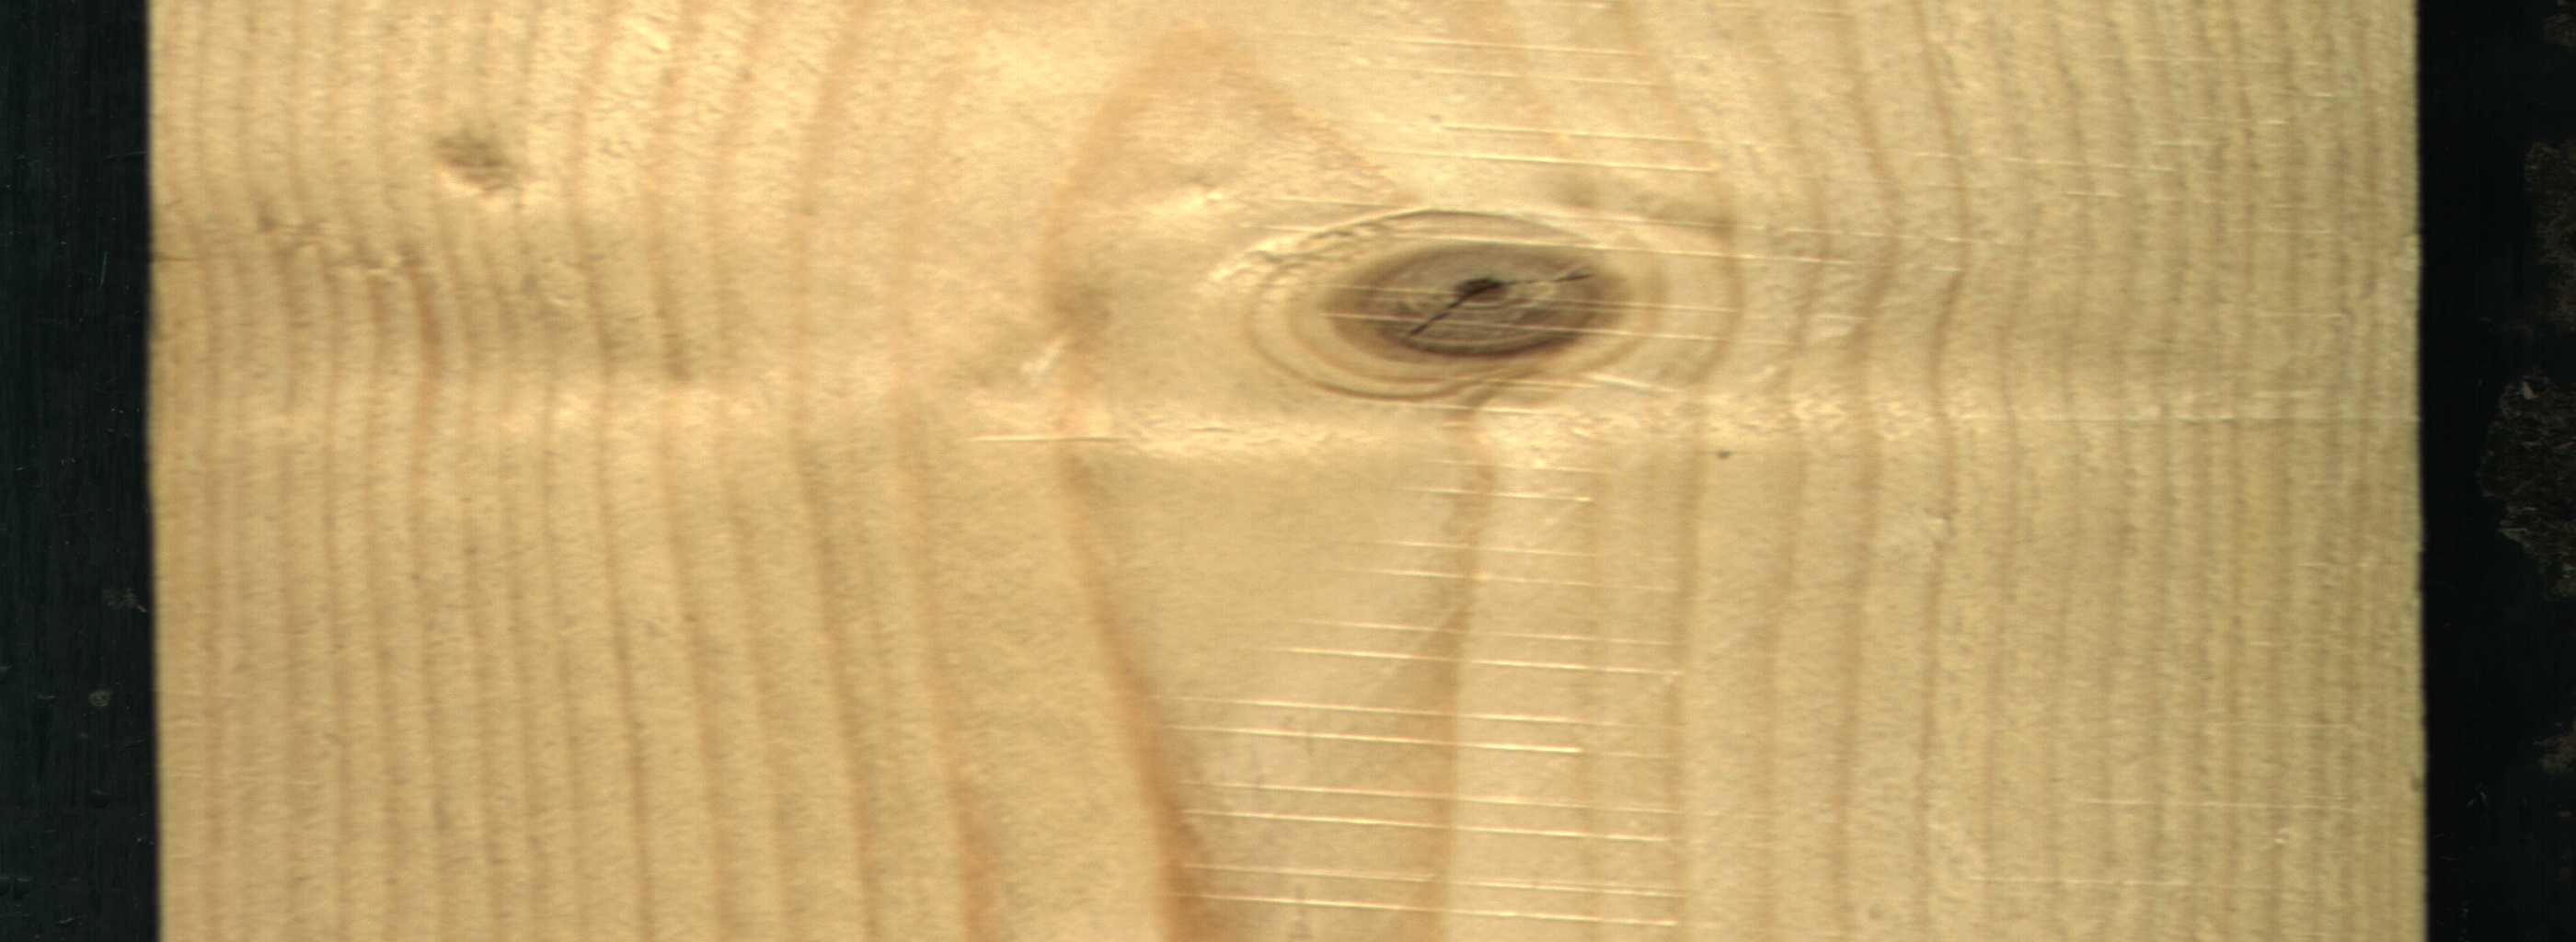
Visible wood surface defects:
knot_with_crack